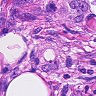
Metastatic tissue present: yes